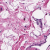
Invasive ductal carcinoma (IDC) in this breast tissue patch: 0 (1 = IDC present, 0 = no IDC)